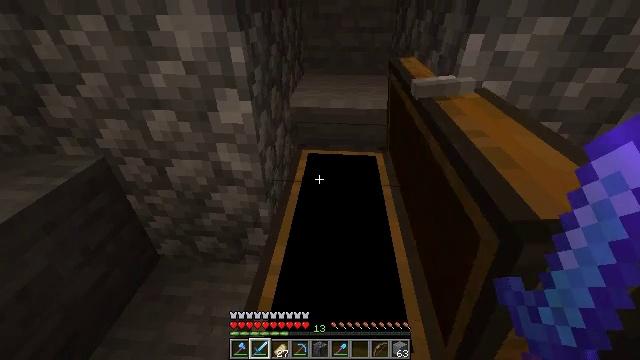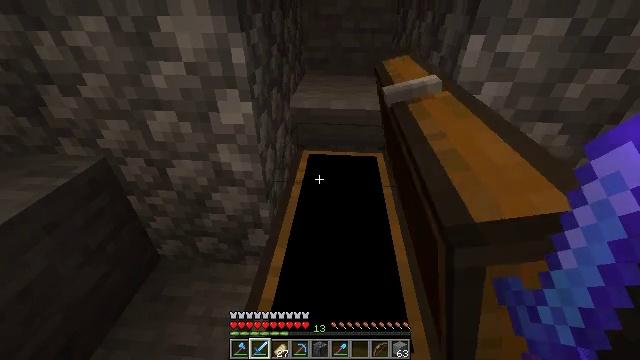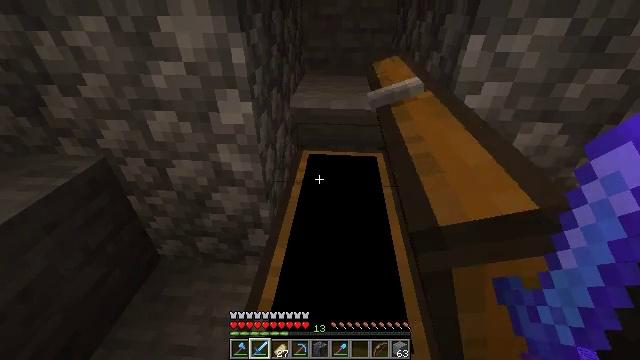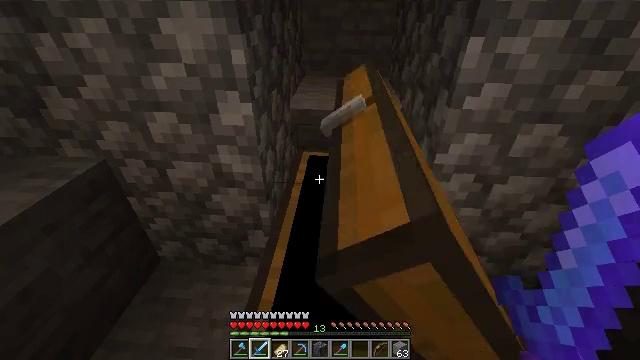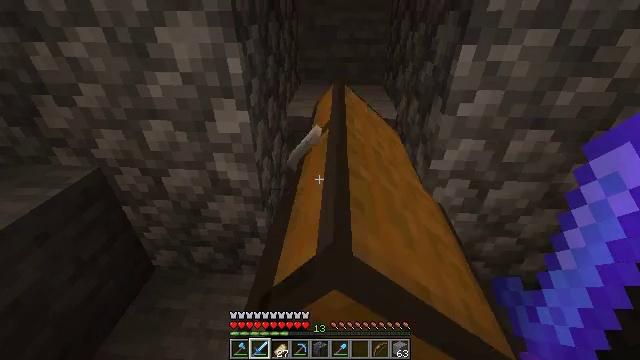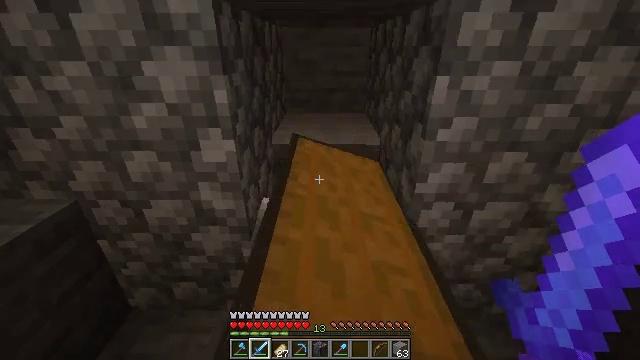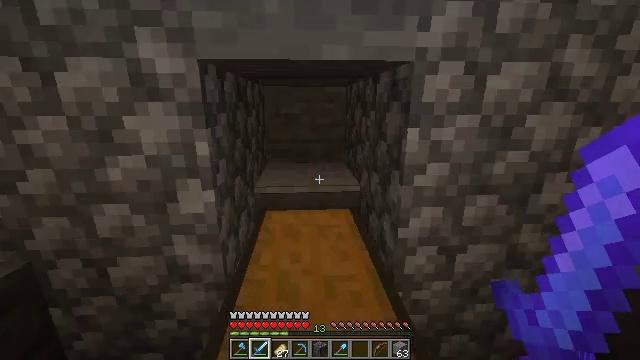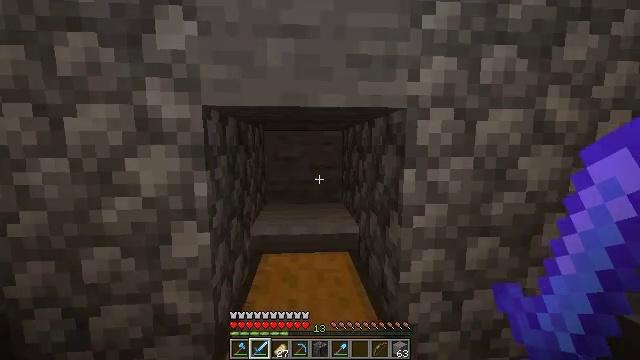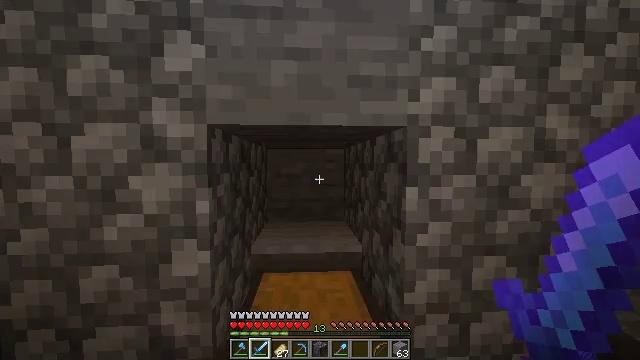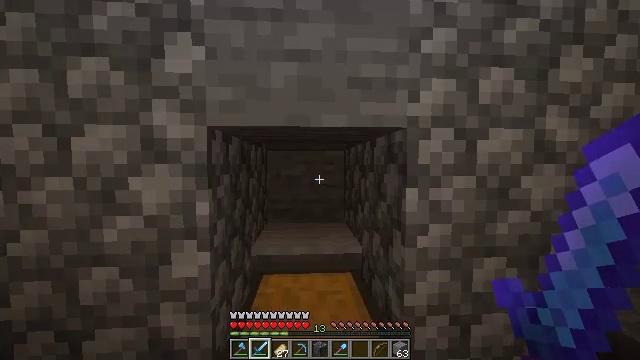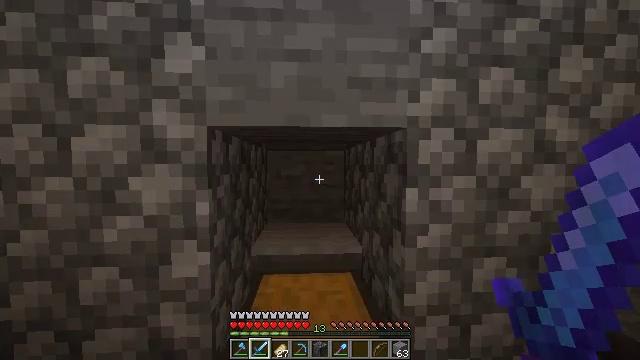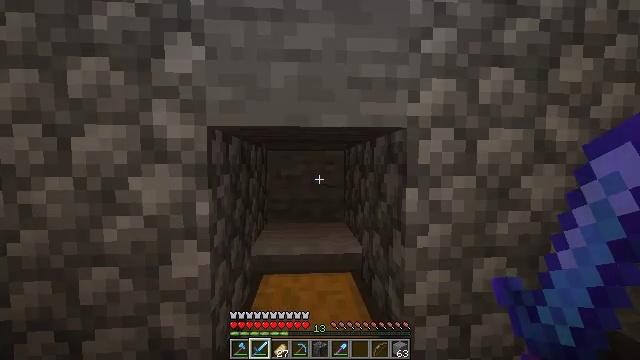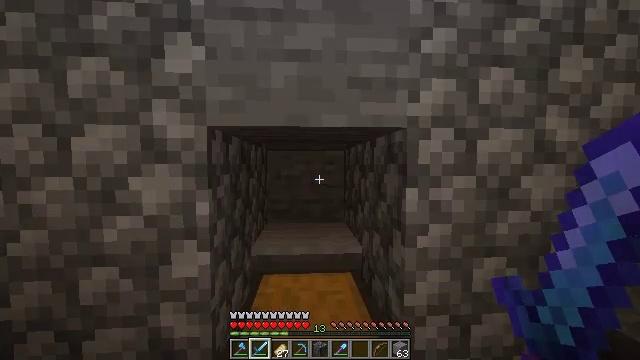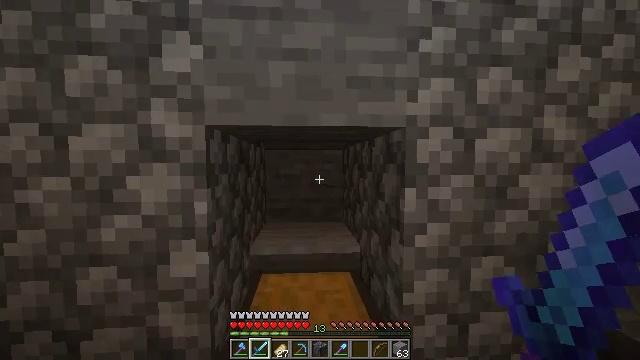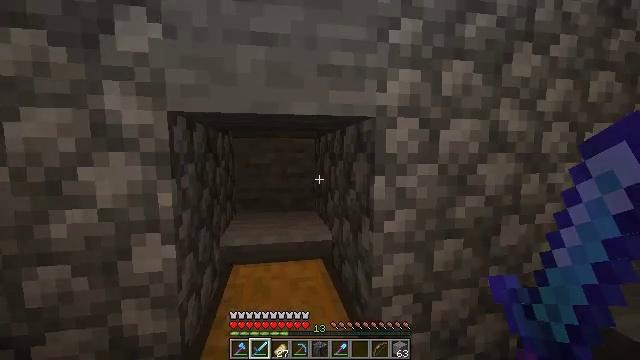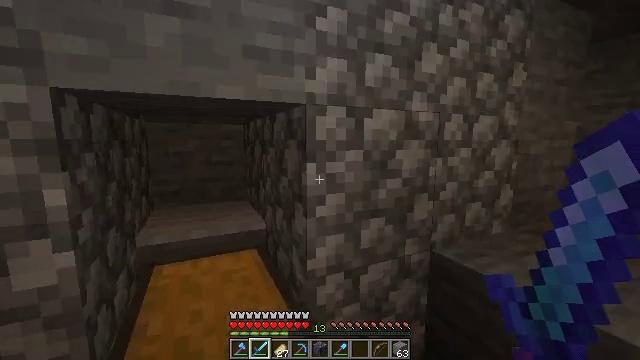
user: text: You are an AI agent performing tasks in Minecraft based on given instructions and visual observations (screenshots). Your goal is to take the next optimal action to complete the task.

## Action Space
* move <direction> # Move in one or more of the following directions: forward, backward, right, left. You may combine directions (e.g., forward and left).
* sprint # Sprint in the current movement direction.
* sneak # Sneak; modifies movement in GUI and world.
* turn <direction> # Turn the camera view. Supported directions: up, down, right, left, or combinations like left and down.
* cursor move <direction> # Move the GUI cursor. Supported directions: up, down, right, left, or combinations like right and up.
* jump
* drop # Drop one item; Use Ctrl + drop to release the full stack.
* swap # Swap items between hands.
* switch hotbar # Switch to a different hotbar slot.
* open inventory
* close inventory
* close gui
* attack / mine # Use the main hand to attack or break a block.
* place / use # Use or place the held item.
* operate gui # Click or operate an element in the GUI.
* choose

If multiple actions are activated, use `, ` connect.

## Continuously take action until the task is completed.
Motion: motion action
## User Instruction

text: Gather the iron trapdoor for reuse.
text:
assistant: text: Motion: no_op
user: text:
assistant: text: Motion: no_op
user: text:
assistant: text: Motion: no_op
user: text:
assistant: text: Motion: turn up
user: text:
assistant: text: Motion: turn right and up
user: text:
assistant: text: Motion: turn right and up
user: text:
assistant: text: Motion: turn up
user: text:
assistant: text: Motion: turn up
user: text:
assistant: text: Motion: no_op
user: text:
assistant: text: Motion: no_op
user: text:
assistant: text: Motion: no_op
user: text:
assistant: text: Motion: no_op
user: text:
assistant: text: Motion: no_op
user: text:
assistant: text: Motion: turn right and down
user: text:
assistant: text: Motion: turn right and down
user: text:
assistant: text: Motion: turn right and down
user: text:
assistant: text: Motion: turn right
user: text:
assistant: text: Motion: turn right
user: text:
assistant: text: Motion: turn right
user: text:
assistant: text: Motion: turn right
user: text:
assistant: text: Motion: no_op
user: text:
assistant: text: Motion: no_op
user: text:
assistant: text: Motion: no_op
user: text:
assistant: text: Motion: no_op
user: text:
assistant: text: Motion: turn right
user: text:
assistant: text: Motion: turn right
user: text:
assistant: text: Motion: move forward, turn right and up
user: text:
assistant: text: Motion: move forward, turn right and up
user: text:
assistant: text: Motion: move forward, turn right and up, jump
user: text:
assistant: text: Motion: move forward, turn right and up, jump